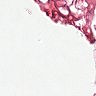
Metastatic tissue present: no